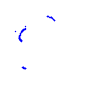
Particle: kaon